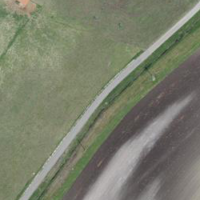
EUNIS habitat code: 24
Species observed at this site:
Tyto alba
Strix aluco